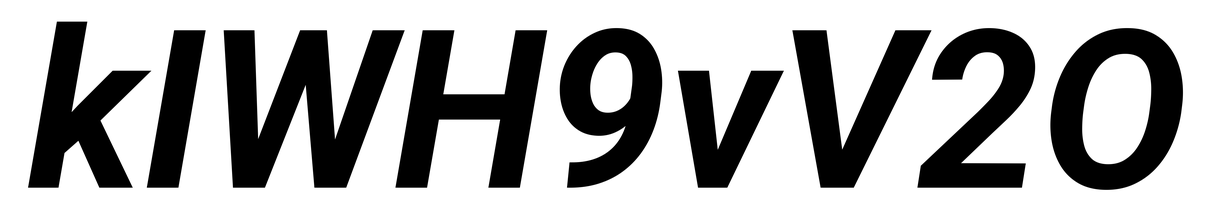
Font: Roboto-Italic_Bold_Italic